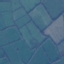
Land use / land cover: Pasture